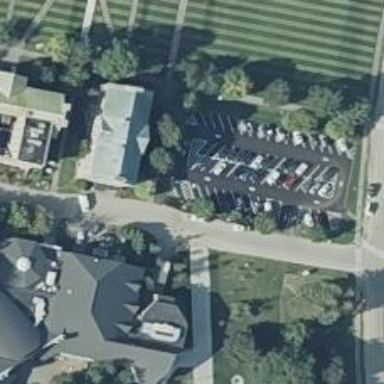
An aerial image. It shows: Parking space is available.